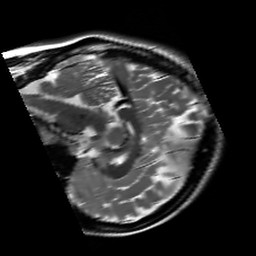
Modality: T2w
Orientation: sagittal
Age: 18
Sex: female
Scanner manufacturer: siemens
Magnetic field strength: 3 T
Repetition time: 7 s
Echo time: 0.09 s